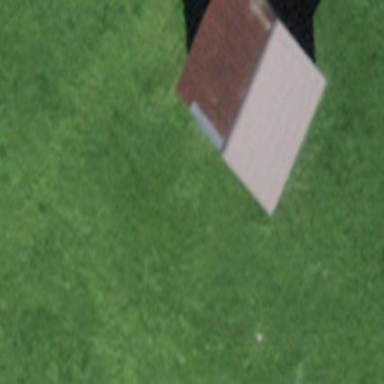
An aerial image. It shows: Barn.